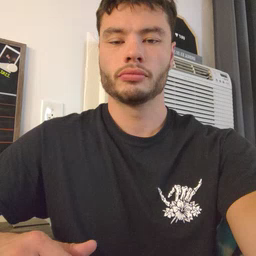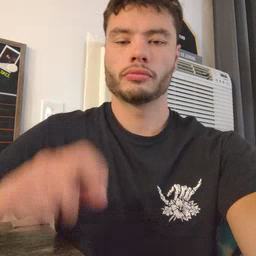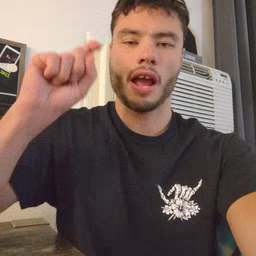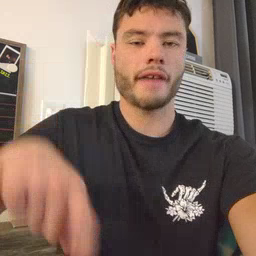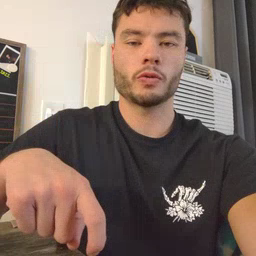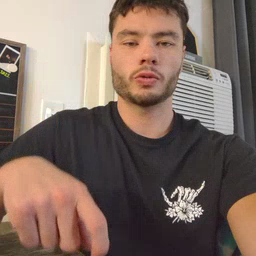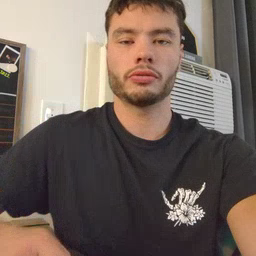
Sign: haveto